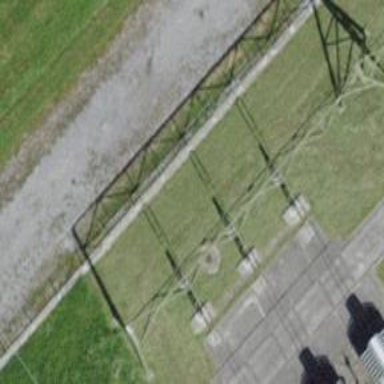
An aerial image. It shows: Insulator used in power equipment.